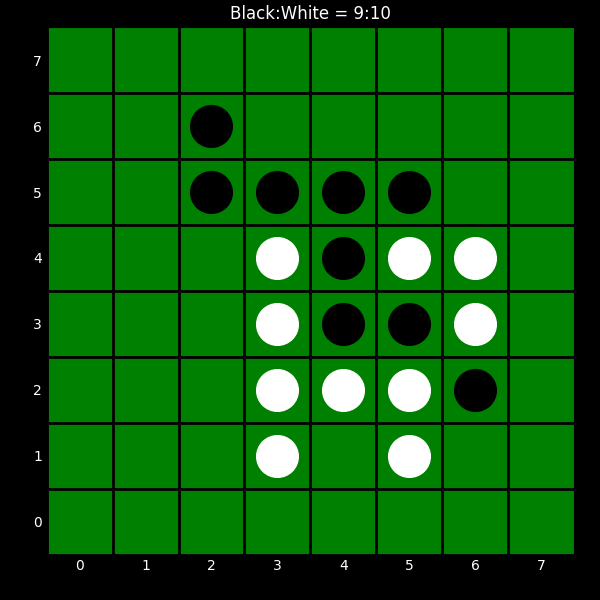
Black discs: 9
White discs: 10